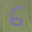
Label: 6